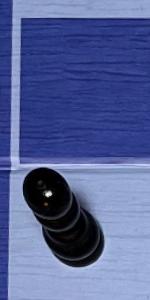
Label: Pawn_Black